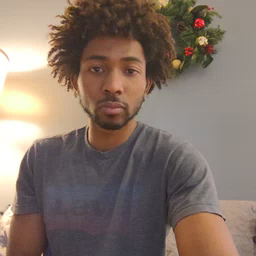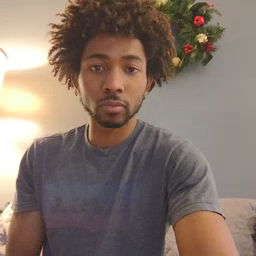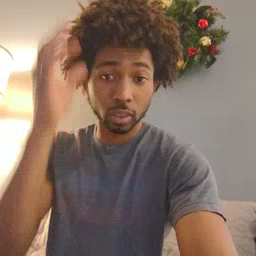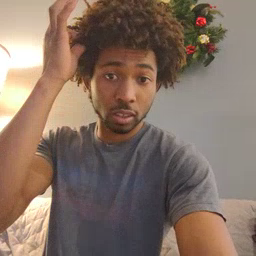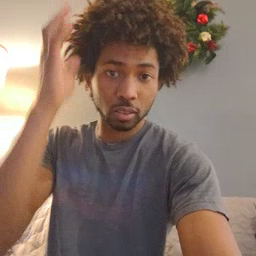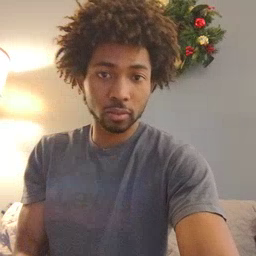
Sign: hair